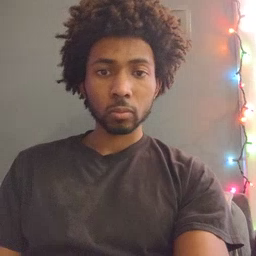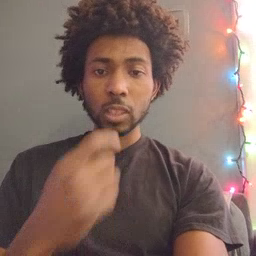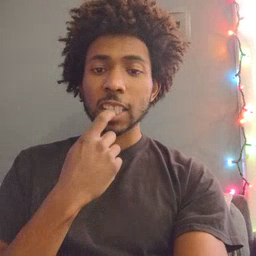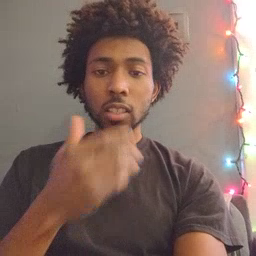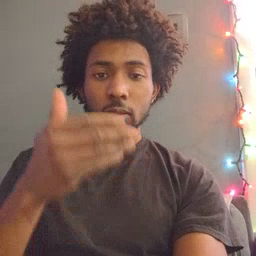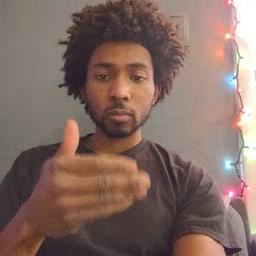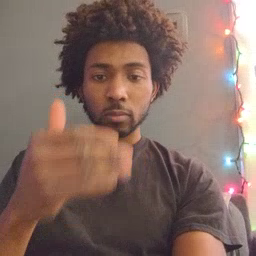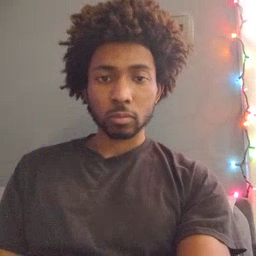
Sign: glasswindow